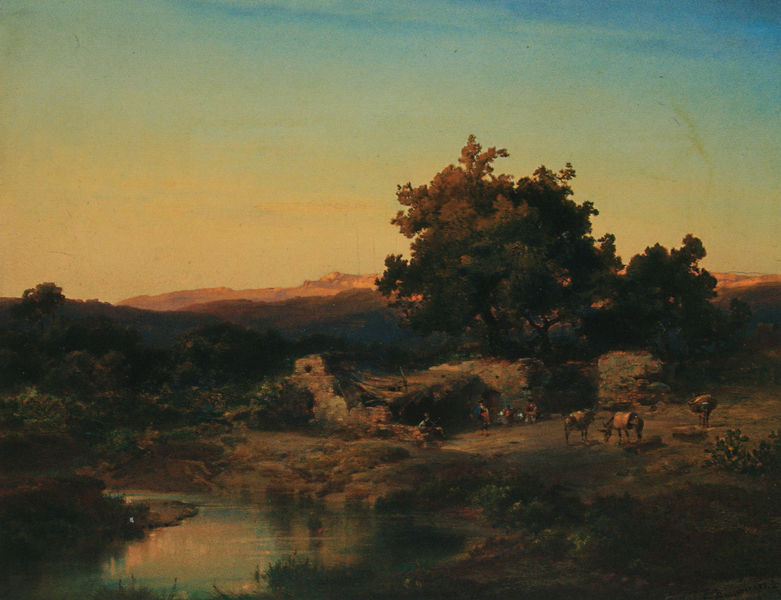
Titel: Gegend bei Granada
Künstler: Fritz Bamberger
Standort: München
Institution: Bayerische Staatsgemäldesammlungen, Schack-Galerie
Schlagwörter: baum, berg, blau, blätter, dunkel, felsen, gemälde, himmel, laub, schatten, wasser, wolken, bäume, fluss, gelb, grün, landschaft, menschen, ocker, see, teich, ufer, abend, braun, frankreich, licht, orange, türkis, gebäude, gras, haus, rot, tier, tiere, weg, wiese, beige, leute, alt, steine, öl, bach, dämmerung, feld, ferne, gräser, horizont, hügel, kühe, morgen, natur, sonnenaufgang, spiegelung, weide, weite, busch, büsche, gewässer, hütte, sonne, musiker, schön, wald, arbeit, bauern, esel, pferd, pferde, sattel, spanien, biegung, italien, spiegelbild, berge, gebirge, mauer, abendsonne, farbe, sonnenuntergang, herde, kuh, idylle, pause, rast, böschung, romantik, ölgemälde, widerschein, abendrot, abendstimmung, glitzern, flucht, panorama, karawane, harmonie, penis, ruine, offen, idyll, idyllisch, leinwand, marsch, maultiere, gemäuer, mauern, wanderer, tonig, tränke, maulesel, heroische landschaft, röte, ochse, hirten, abendlicht, ägypten, baracke, satteldecke, reisegruppe, rastplatz, campagna, sonnentuntergang, western, raststelle, packtiere, niederländisch 18. jahrundert